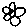
Label: flower